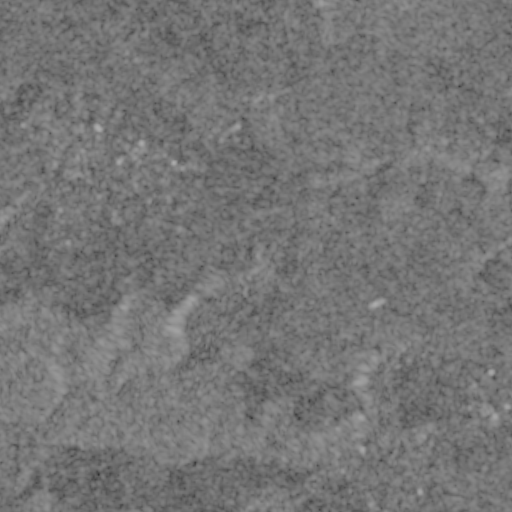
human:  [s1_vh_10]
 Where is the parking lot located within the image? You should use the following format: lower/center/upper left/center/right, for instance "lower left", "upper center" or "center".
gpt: The parking lot is located in the upper left of the image.
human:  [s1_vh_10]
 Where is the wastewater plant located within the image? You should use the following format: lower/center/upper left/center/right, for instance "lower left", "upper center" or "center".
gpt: The wastewater plant is located in the center left of the image.
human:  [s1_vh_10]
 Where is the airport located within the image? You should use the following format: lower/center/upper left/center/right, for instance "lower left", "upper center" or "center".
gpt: There is no airport in the image.

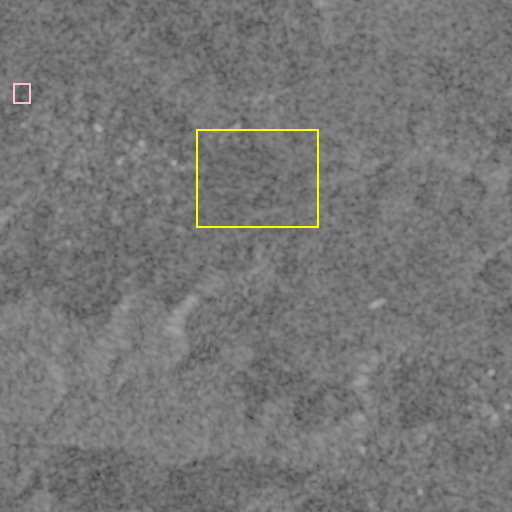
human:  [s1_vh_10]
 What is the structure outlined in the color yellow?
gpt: The structure outlined in yellow is a crop field.
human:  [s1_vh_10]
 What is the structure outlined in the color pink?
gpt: The structure outlined in pink is a park.
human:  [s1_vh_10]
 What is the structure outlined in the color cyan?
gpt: There is no cyan outline.